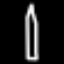
Label: pencil